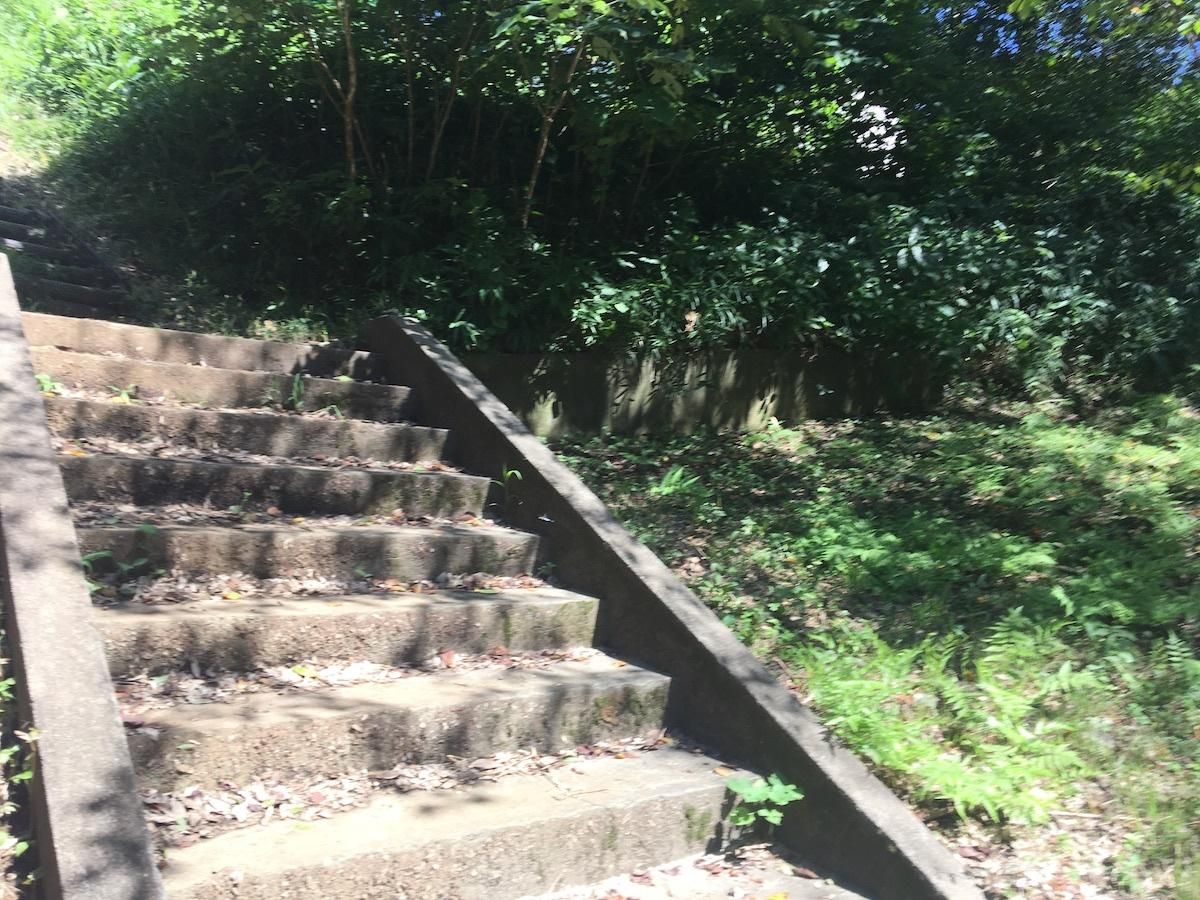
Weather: clear
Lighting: day
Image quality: good
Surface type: walking surface
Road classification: footway
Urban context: urban centre
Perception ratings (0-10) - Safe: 1.96, Lively: 3.37, Beautiful: 5.82, Boring: 7.66, Depressing: 1.64, Wealthy: 3.11